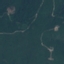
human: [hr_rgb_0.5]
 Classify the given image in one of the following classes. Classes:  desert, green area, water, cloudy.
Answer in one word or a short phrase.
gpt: green area